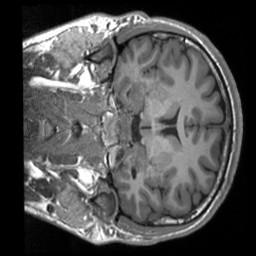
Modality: T1w
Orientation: coronal
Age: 18
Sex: male
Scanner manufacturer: siemens
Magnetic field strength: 3 T
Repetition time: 2.3 s
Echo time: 0.00232 s